Interaction volume radius: 5 \u00c5
Interaction volume height: 15 \u00c5
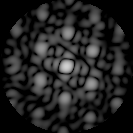
Disorder parameter: 0.4271